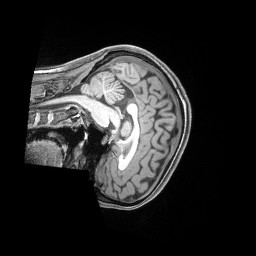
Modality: T1w
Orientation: sagittal
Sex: female
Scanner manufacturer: siemens
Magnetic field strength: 3 T
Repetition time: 2.4 s
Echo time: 0.00222 s